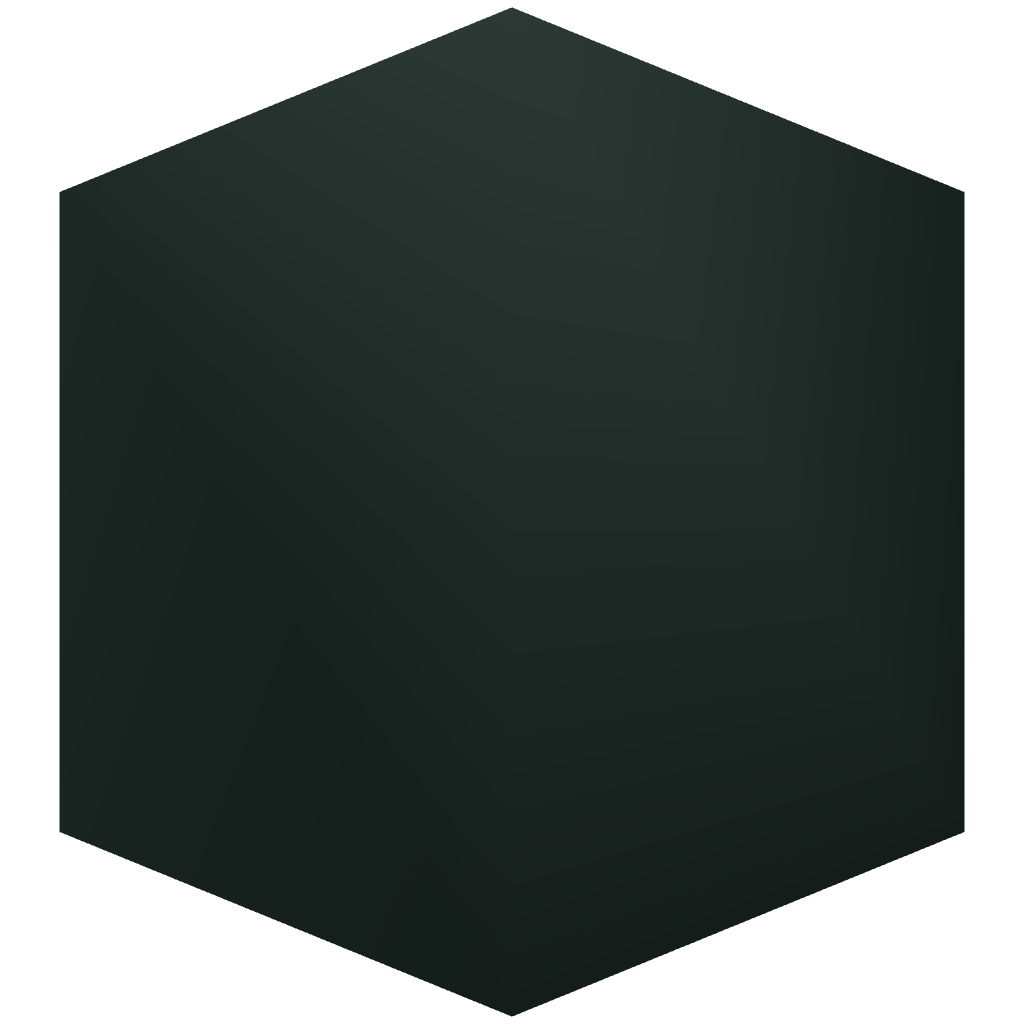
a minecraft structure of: Land mine